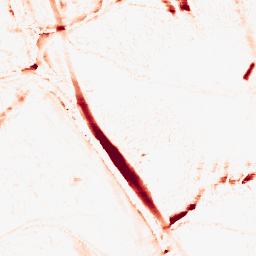
Category: morphological
Decomposition family: morphological_ellipse
Decomposition parameters: operation: opening
width: 10
height: 20
Upsampling method: sinc_hamming
Upsampling parameters: scale: 2
kernel_size: 8
Upsampling scale: 2